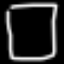
Label: square